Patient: sex F, age 56
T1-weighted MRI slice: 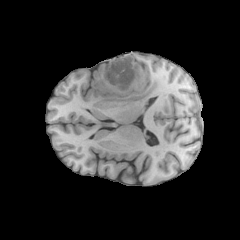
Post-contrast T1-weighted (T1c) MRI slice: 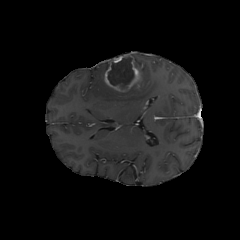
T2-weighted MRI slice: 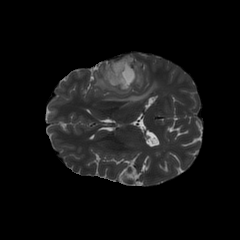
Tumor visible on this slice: yes
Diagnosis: Glioblastoma, IDH-wildtype
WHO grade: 4